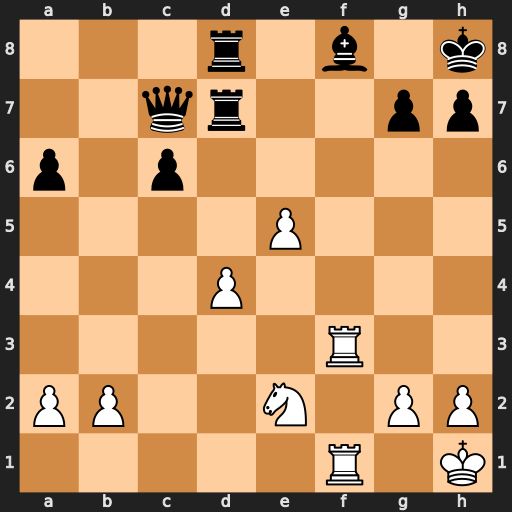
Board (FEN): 3r1b1k/2qr2pp/p1p5/4P3/3P4/5R2/PP2N1PP/5R1K
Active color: w
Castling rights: -
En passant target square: -
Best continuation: Rxf8+ Rxf8 Rxf8#